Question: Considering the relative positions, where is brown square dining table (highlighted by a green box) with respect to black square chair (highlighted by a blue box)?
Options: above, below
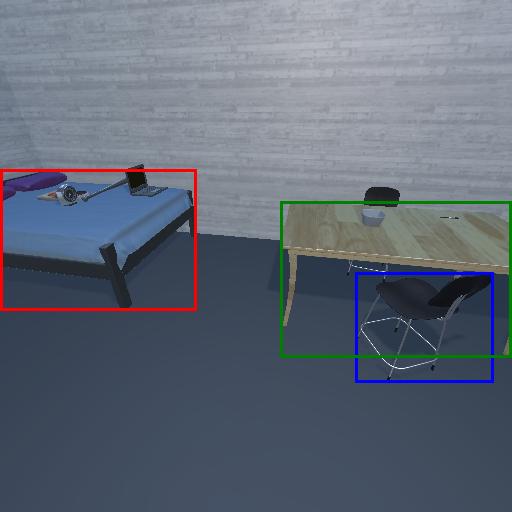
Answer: above